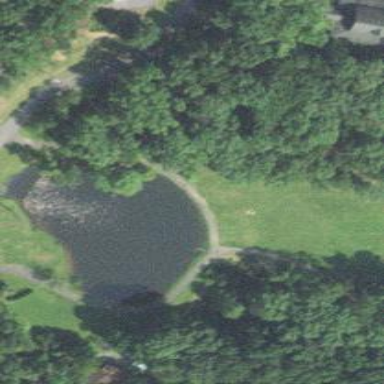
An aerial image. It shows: Picturesque scene of golf course with lateral water hazard.